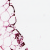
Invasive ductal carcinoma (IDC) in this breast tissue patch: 0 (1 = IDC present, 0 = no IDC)